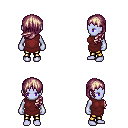
a pixel art fantasy rpg character, female body template, dark elf, purple skin, maroon tunic, gold greaves, white blonde left-swept hairstyle, four views (front, back, left, right), 2x2 character sprite sheet, small pixel art, hard edges, no anti-aliasing